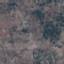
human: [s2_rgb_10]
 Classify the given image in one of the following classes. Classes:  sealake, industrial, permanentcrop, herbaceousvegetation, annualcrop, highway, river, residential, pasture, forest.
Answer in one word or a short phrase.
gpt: HerbaceousVegetation